Field crop: maize
Growth stage: 2
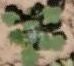
Species: chenopodium